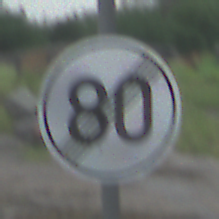
Verkehrszeichen: EndeGeschwindigkeit80
Umgebung: Outdoor, Nature
Tageszeit: MorningAfternoon
Wetter: PartlyCloudy
Licht: Natural
Jahreszeit: NotSpecified
Kontrast: LowContrast